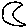
Label: moon